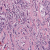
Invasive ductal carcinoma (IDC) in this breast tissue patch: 1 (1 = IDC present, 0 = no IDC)